Aerial crown-view tile of a tropical tree (Barro Colorado Island, Panama), acquired 20250616:
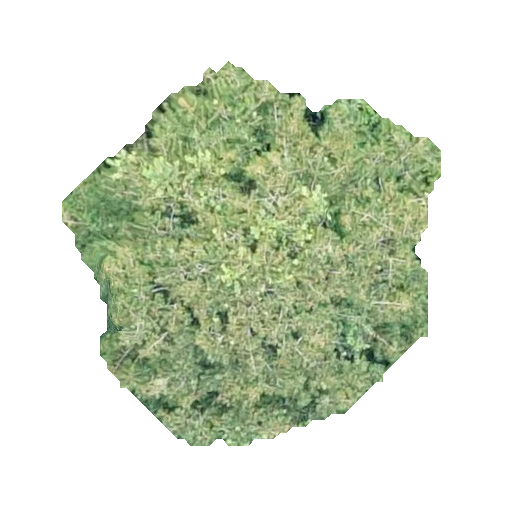
Species: Virola surinamensis
GBIF accepted scientific name: Virola surinamensis
Crown area: 147.561 m²